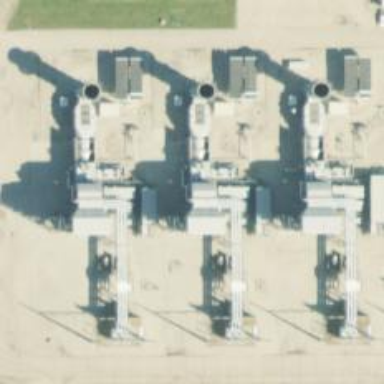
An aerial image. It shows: Gas-powered generator. It is gas turbine type generator.